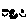
Label: smiley face